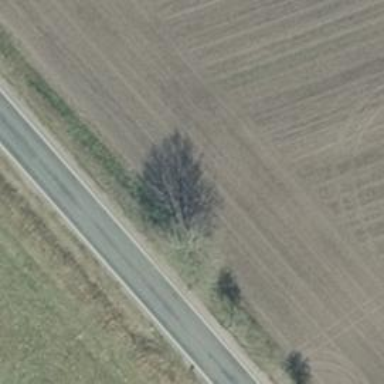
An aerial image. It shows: Avenue lined with deciduous broadleaved trees.